Interaction volume radius: 10 \u00c5
Interaction volume height: 25 \u00c5
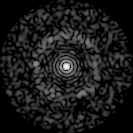
Disorder parameter: 0.8138